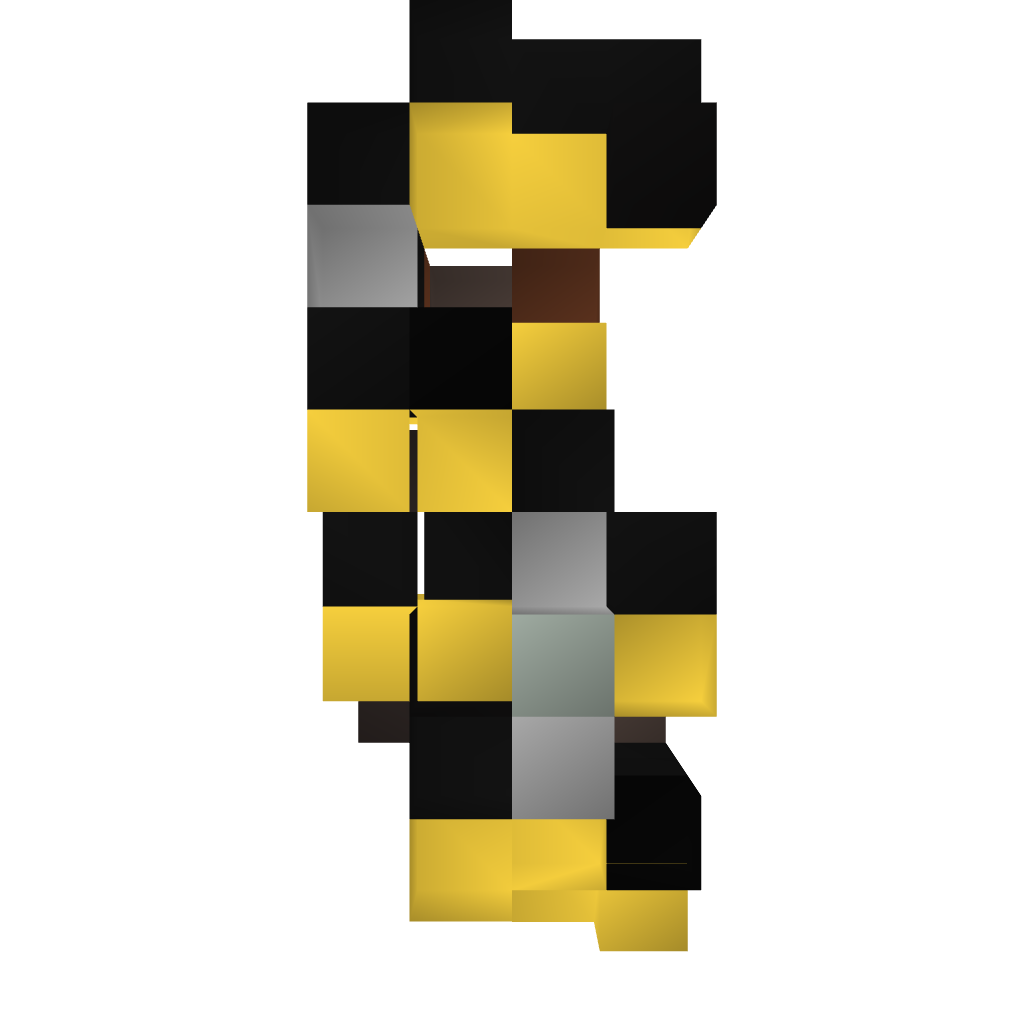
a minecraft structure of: Casino Machine 01